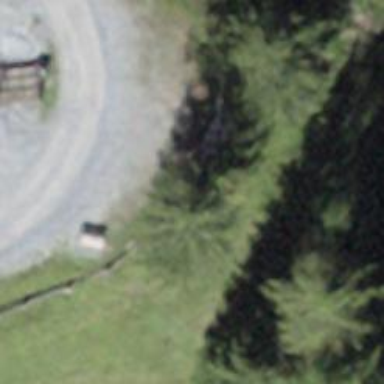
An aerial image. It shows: Bench.